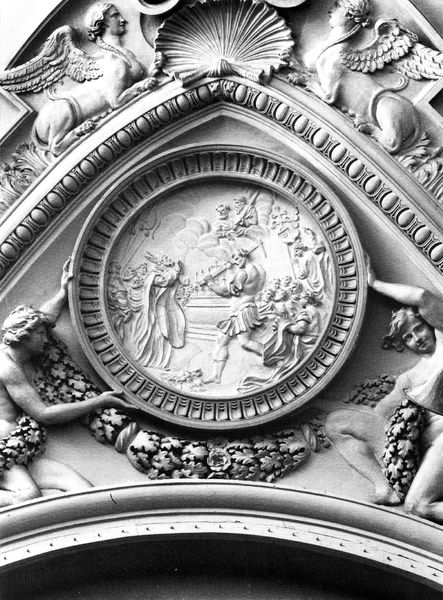
Titel: Scala Regia, Treppe zwischen Petersdom und Vatikan
Künstler: Giovanni Lorenzo Bernini
Standort: Rom, S. Pietro (EU - I - Latium)
Schlagwörter: blätter, frauen, halten, girlande, rundbild, engel, relief, bischof, medaillon, kranz, fries, mischwesen, mitra, muschel, wien, eierstab, sphinx, bauplastik, seraphim, architetkur, seraph, arkanthussranken, eierstabfries, rundbile